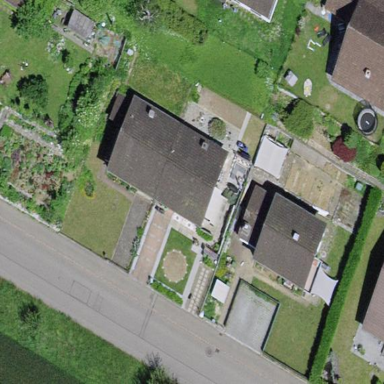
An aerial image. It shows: Semidetached house with gabled roof.